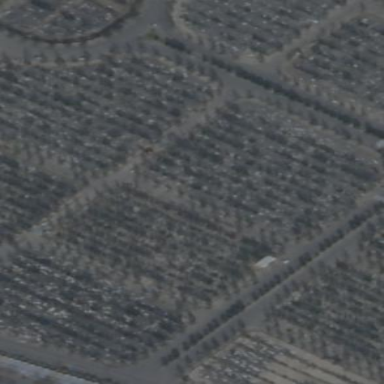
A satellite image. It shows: Cemetery.